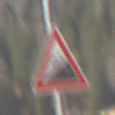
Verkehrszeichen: Steigung10
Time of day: Midday
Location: Outdoor (Nature)
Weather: PartlyCloudy
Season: NotSpecified
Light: Natural